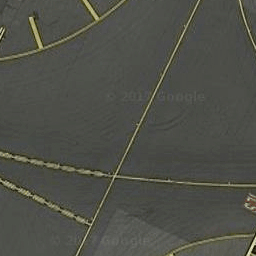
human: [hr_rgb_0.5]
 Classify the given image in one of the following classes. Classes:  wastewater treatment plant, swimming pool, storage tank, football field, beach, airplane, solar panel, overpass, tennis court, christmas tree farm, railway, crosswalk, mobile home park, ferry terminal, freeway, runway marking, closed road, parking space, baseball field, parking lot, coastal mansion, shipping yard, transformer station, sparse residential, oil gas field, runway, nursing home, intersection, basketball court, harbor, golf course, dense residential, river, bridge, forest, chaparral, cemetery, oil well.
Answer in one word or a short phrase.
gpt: runway marking